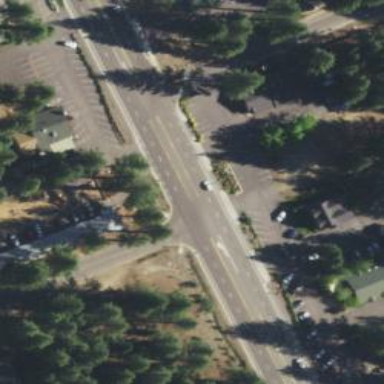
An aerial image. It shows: Unmarked crossing on the road.